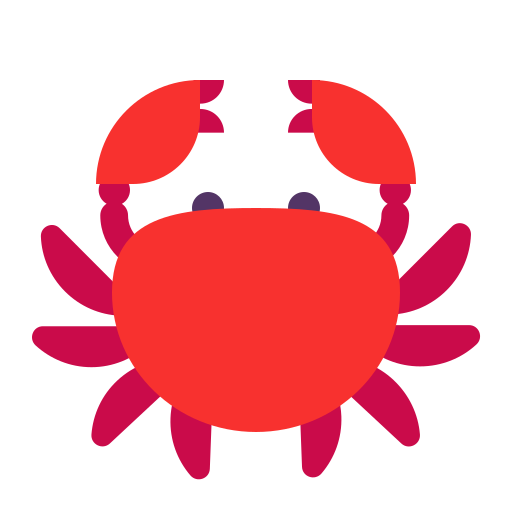
crab flat